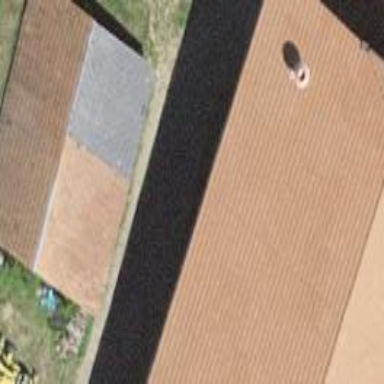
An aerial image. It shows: Rural barn.